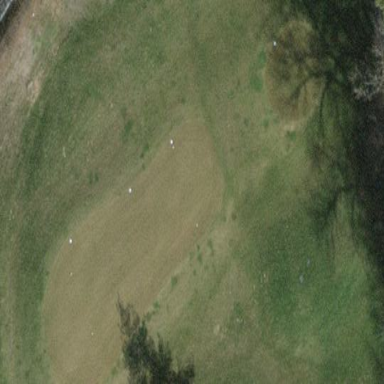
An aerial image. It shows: Grass area designated as golf tee.